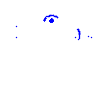
Particle: kaon